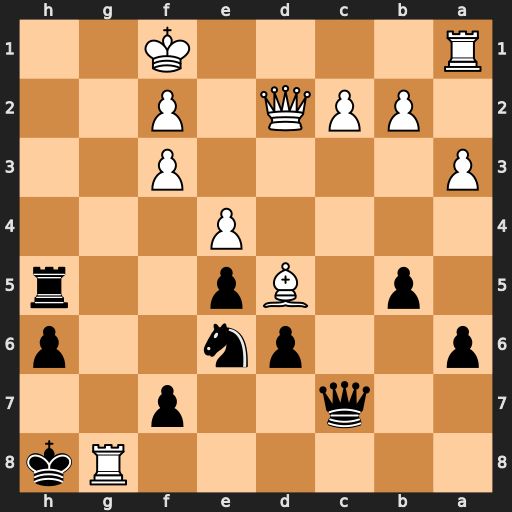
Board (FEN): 6Rk/2q2p2/p2pn2p/1p1Bp2r/4P3/P4P2/1PPQ1P2/R4K2
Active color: b
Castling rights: -
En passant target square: -
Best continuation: Kxg8 Bxe6 Rh1+ Ke2 Rxa1